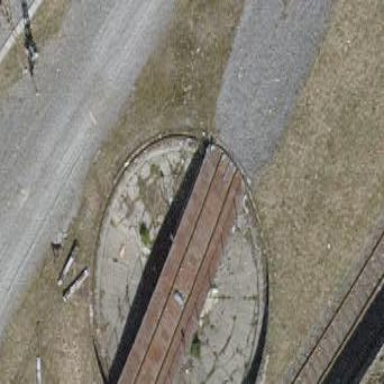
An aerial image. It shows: Disused railway yard.